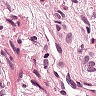
Metastatic tissue present: yes